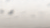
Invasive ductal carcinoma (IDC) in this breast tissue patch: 0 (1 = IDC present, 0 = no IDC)